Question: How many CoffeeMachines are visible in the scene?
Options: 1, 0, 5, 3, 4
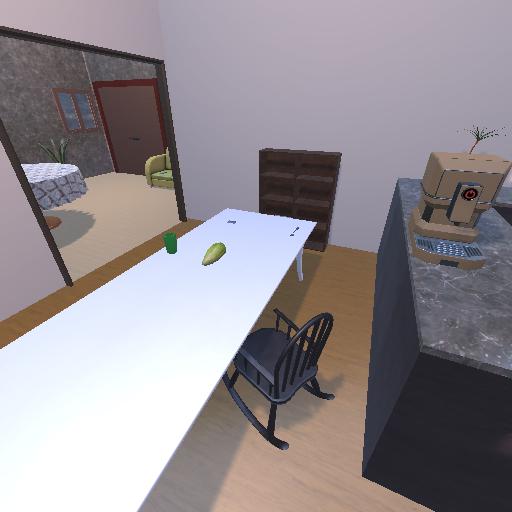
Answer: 1